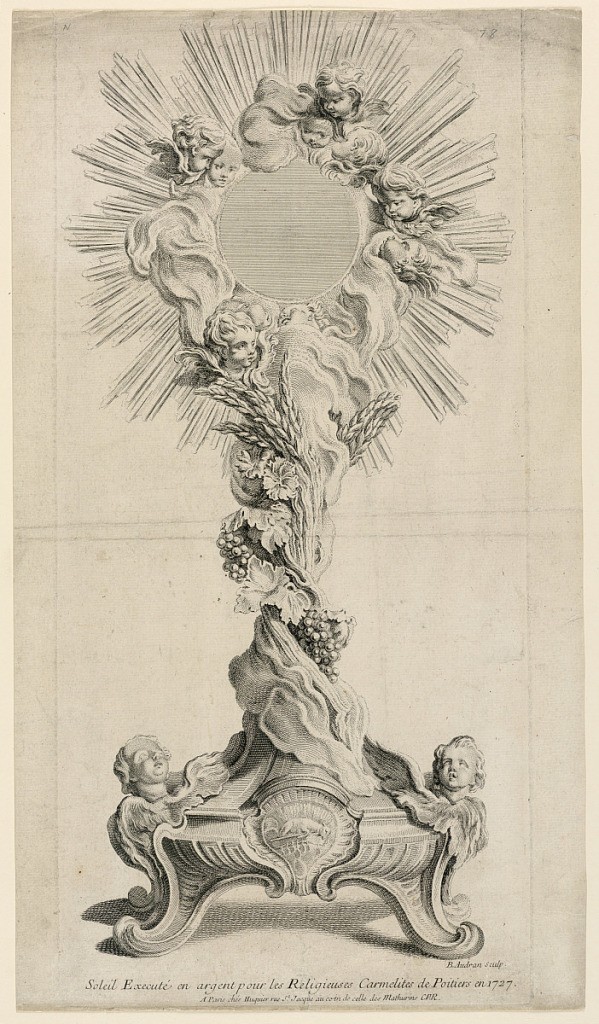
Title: Silver monstrance executed in 1727
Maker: Juste-Aurèle Meissonnier, French, b. Italy, 1695–1750
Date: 1730–50
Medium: Black ink on white paper
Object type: Print
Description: A monstrance, shown frontally, in the rocaille style. Decorated with seraphs' heads and grapes.

At top: "78" (right corner); lower right: "B. Audran sculp." and inscription: "Soliel Excute en argent pour les Religieuses Carmelites de Poitiers en 1727"